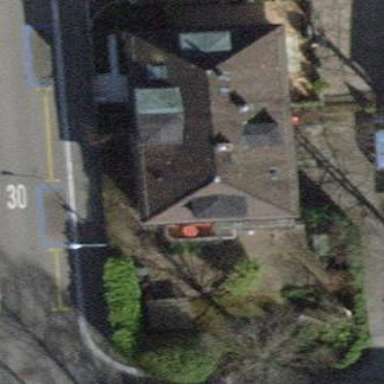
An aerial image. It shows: Hipped roof semi-detached house.